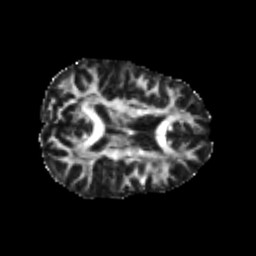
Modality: FA
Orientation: axial
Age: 24
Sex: female
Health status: healthy
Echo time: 0.074 s